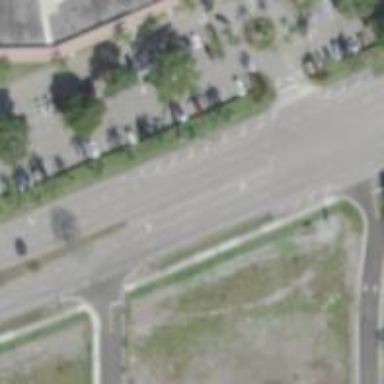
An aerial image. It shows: Secondary road with asphalt surface.